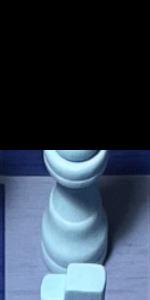
Label: Queen_White